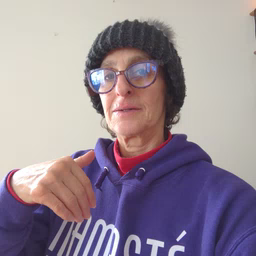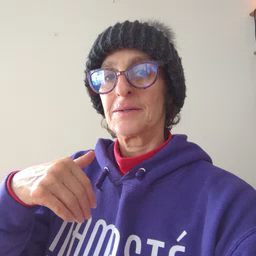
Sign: mitten